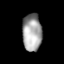
Tissue: lung
Cell type: T cells
Senescence score: 0.2356
Nuclear area (px): 701
Mean DAPI intensity: 163.665